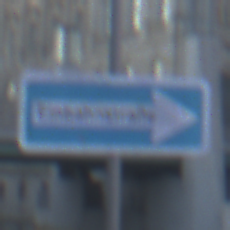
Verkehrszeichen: EinbahnstrasseRechtsweisend
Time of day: SunriseSunset
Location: Outdoor (Urban)
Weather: Clear
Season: NotSpecified
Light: Natural